Question: I have a csv file with 2 records. but when i try to upload this file through the magento upload module it's uploading more than 196 records. I crossed check with everything in my file only 2 records are there. What's the problem? It's related to cache or index something??
For your reference i attached the screenshot of the page also.

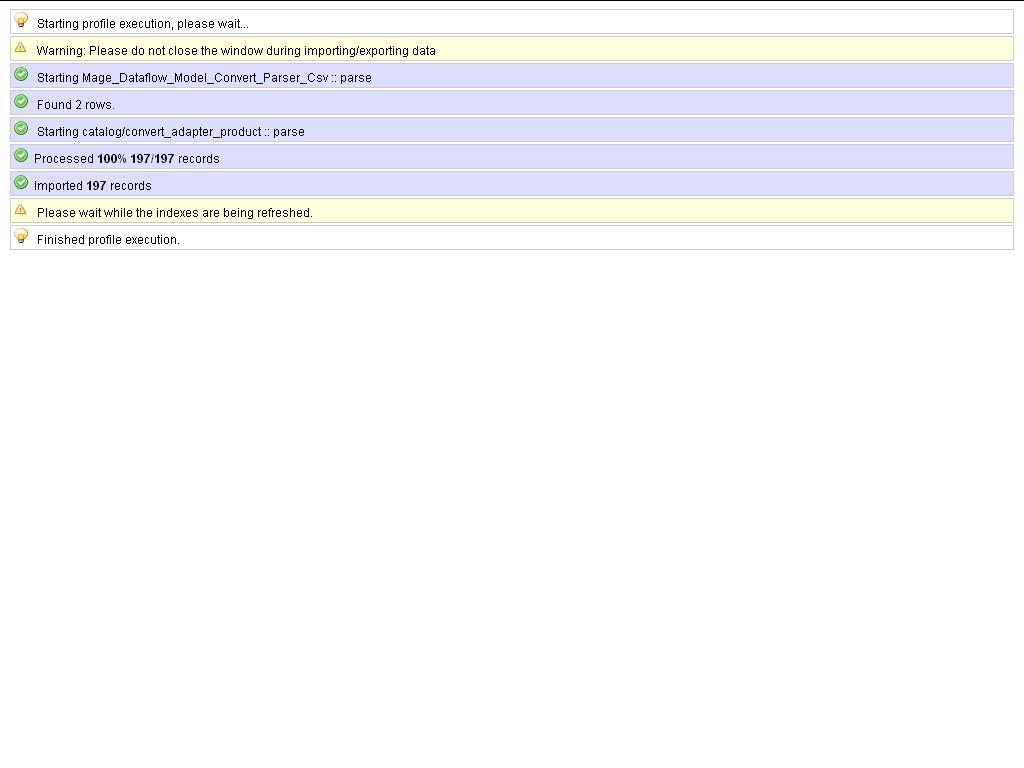
Answer: You probably have records stuck in dataflow_batch_import that are reimporting.
It's a common problem to have stuff stuck in dataflow_batch_(import|export) and Nexcess has a nice cleanout tool here. <URL>
You can also monitor various log tables for bloat and also look at dataflow table contents with this script to see if you have stuck items before doing another import. <URL>
Dataflow Import also keeps each import file you've uploaded (var/import will get littered with these unless you manually delete them). Make sure you are choosing the latest file you've uploaded when you go to run the profile. The numbers at the front of the file names in the dropdown list are date/time stamps.